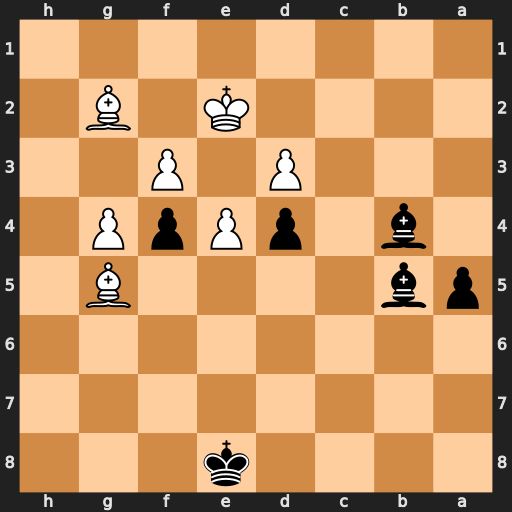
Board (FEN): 4k3/8/8/pb4B1/1b1pPpP1/3P1P2/4K1B1/8
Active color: b
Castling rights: -
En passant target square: -
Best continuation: a4 Bxf4 a3